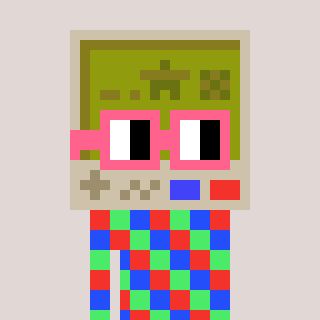
a pixel art character with square pink glasses, a gameboy-shaped head and a redpinkish-colored body on a warm background